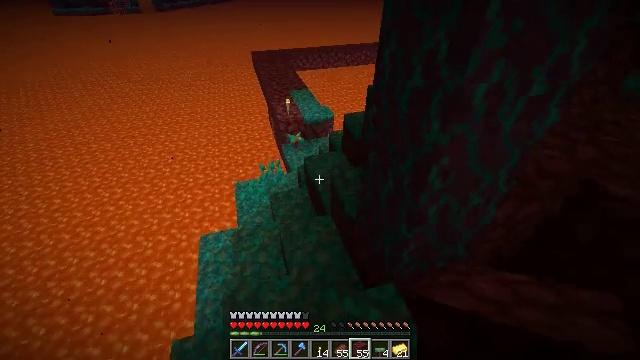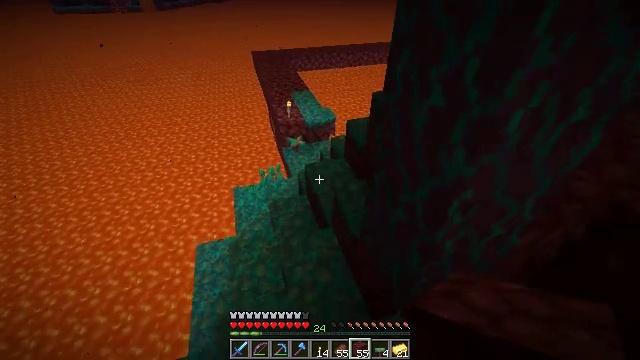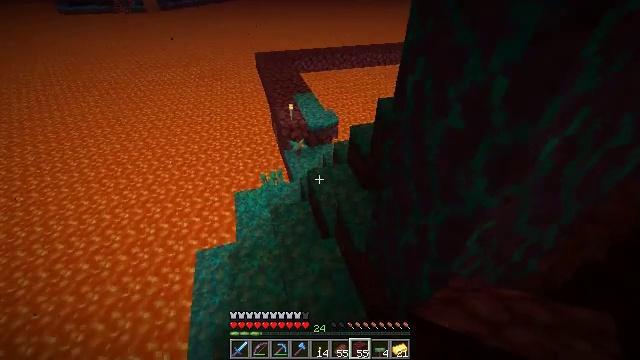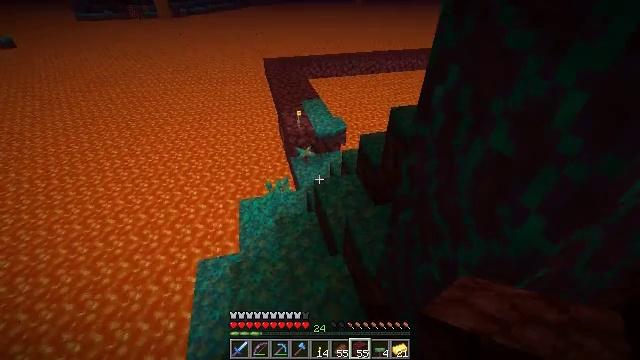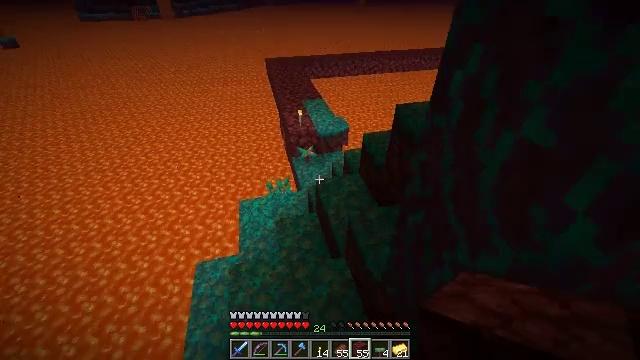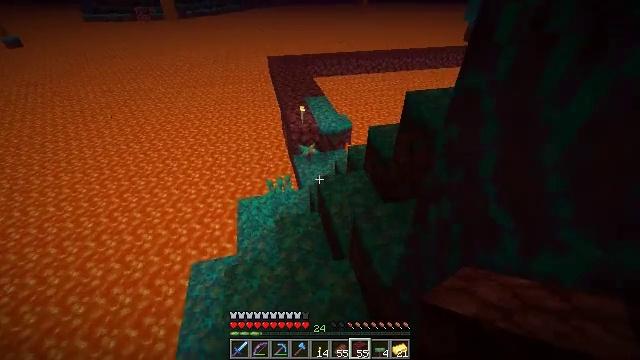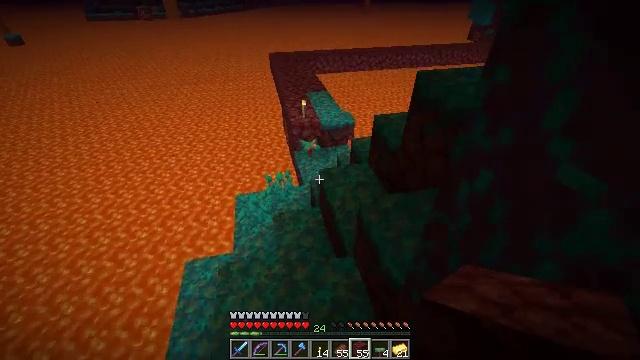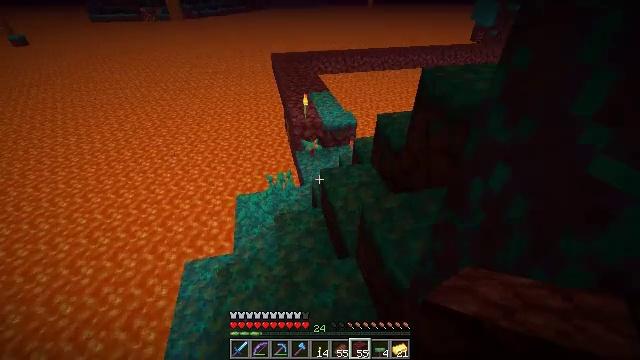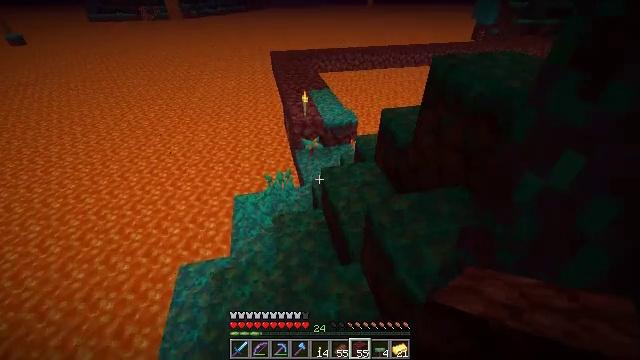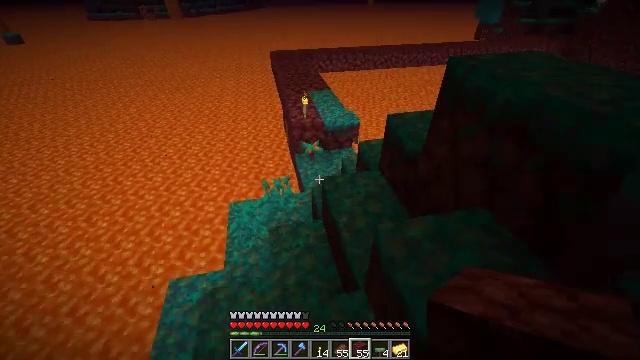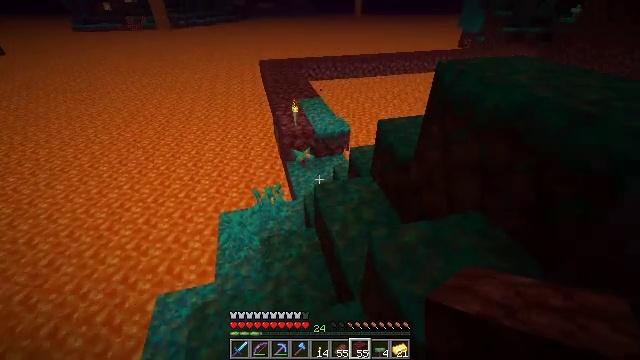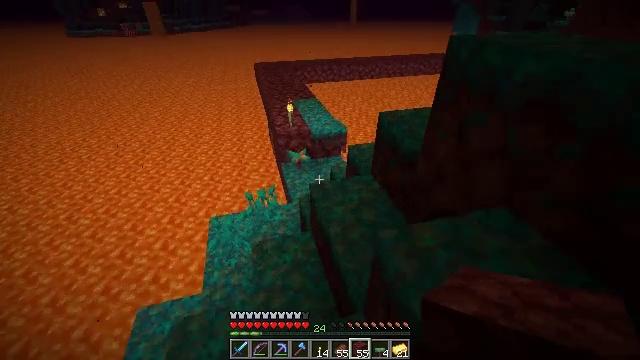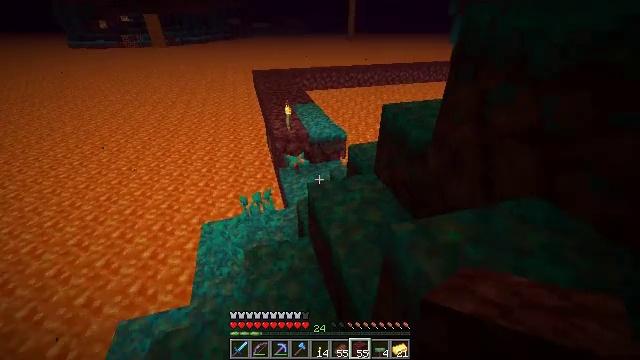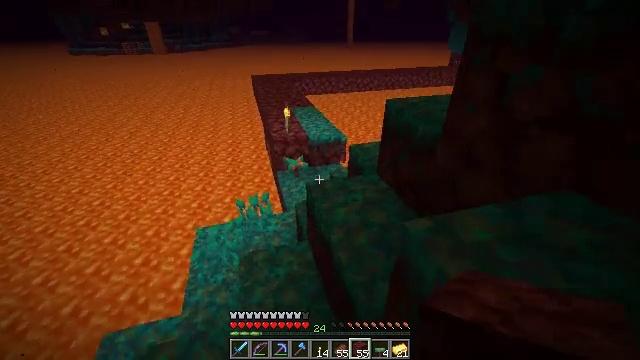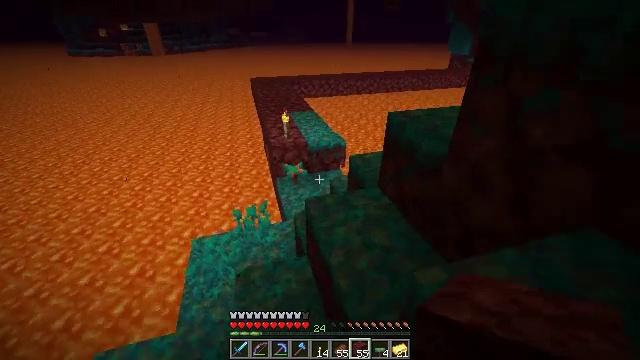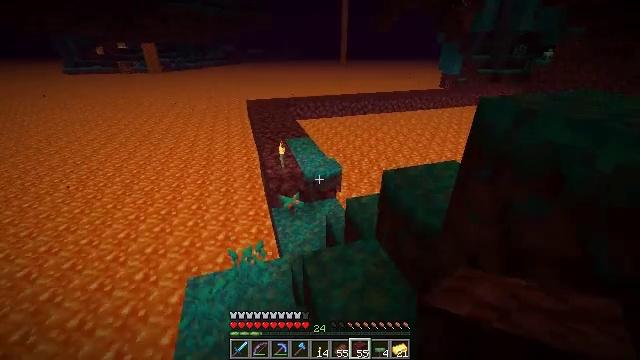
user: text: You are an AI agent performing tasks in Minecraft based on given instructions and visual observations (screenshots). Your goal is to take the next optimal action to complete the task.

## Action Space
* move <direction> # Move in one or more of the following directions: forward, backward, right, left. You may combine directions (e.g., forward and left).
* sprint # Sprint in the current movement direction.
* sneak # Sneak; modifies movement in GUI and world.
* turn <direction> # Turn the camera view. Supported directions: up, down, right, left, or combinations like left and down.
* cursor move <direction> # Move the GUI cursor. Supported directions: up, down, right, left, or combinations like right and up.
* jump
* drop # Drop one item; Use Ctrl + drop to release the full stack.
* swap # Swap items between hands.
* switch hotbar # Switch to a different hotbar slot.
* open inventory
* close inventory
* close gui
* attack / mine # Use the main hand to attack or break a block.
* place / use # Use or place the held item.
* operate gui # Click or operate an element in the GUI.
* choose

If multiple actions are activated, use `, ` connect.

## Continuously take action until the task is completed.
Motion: motion action
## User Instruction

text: Mine the warped fungus from the ground.
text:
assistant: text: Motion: move forward
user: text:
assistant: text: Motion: move forward
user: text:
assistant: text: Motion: move forward, turn left and up
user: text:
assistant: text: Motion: move forward
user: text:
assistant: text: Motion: move forward
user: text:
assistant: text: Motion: move forward
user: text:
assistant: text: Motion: move forward
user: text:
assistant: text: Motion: move forward
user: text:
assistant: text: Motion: move forward
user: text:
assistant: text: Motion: move forward, turn right and up
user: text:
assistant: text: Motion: move forward, turn up, jump
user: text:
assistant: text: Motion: move forward, turn up, jump
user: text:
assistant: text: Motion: move forward, turn up, jump
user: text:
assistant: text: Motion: move forward, jump
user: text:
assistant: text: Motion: move forward, turn right and up
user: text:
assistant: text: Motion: move forward, turn up
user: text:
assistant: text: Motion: move forward, turn right and up
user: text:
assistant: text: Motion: move forward
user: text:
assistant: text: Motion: move forward, turn left and down
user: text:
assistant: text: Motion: move forward, turn left and down
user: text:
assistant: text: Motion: move forward, turn down
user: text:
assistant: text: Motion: move forward, turn down
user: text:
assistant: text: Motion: move forward, turn down
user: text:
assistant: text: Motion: move forward, turn left and down
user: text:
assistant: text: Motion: move forward, turn left and down
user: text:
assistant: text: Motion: move forward, turn down
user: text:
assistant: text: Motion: move forward, turn left and down
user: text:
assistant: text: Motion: move forward, turn left and down
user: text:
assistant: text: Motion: move forward, turn down
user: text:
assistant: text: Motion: move forward